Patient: sex M, age 69
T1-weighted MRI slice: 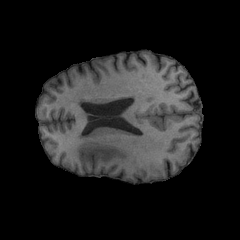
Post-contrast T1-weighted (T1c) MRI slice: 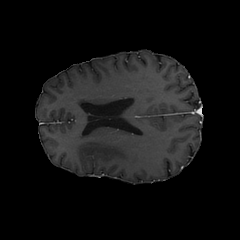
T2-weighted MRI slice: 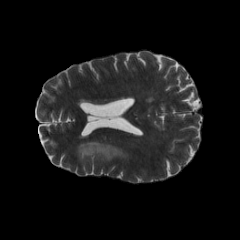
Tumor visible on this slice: yes
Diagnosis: Glioblastoma, IDH-wildtype
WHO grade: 4